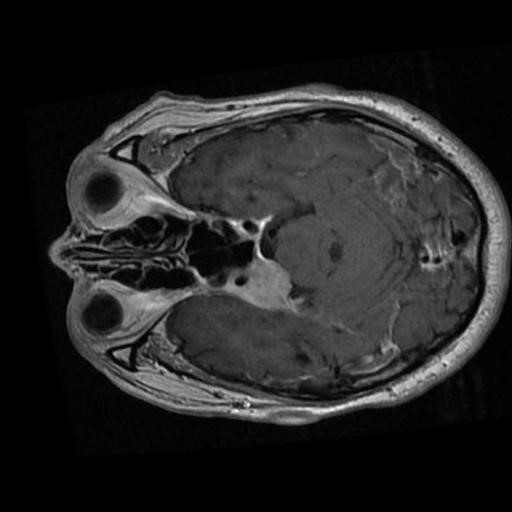
Label: brain_menin